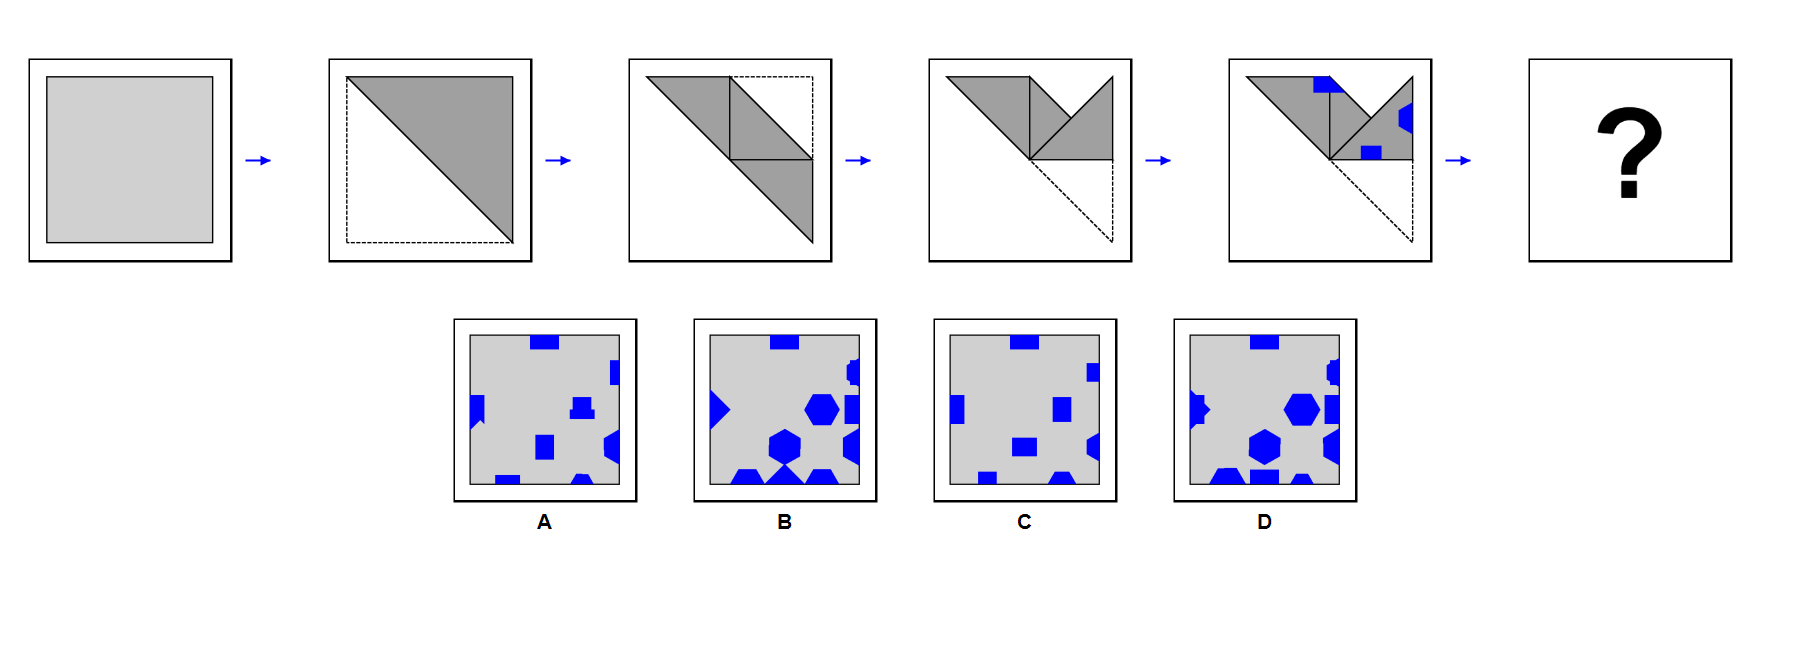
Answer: C